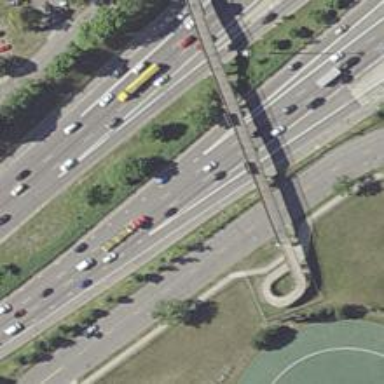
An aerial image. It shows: Motorway junction.